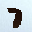
Label: 7